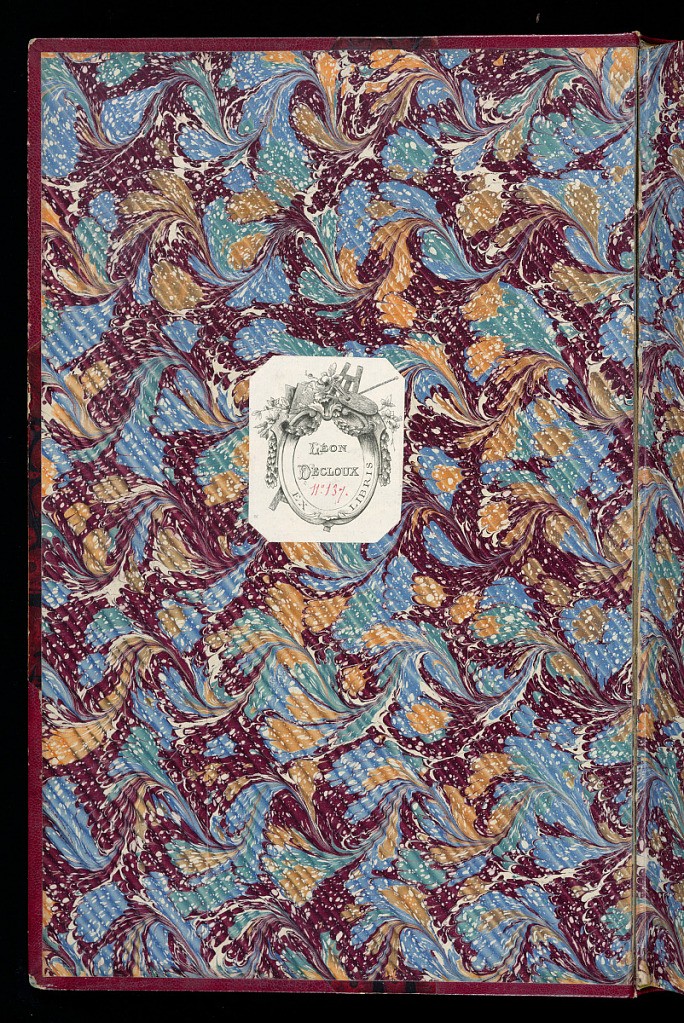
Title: Album of Prints: Oeuvres diverses de Lalonde décorateur et dessinateur...1. Partie.
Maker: Richard de Lalonde, French, active 1780–96
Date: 1775-1788
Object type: Album
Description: Album of prints after designs for interior decoration by Richard de Lalonde, which includes 26 sets of 6 plates each.

1er. Cah. de l'Oeuvre de La Londe: Cahier de Bordures à l'usage de la Sculpture &c. avec leurs Profils; Berthault sc.
2e. Cah. de l'Oeuvre [de La Londe]: Cahier de Bordures et de Cadres, de differentes forms; Foin sc.
3e. Cah. de l'Oeuvre [de La Londe]: Cahier de Pieds de Meubles à divers usages; C. Le Meunié sc.
IIIe.Cahier de Bordures à l'usage de la Sculpture &c. avec leurs Profils.; Berthault sc.
5e. Cah. [de l'Oeuvre de La Londe]: Cahier de Tables et Consoles avec leurs Plans; Foin sc.
VIe. Cahier de l'Oeuvre [de La Londe]: Cahier de petites Bordures à l'usage des Artistes.; Foin sc.
VIIe. Cahier de l'Oeuvre [de La Londe]: Cahier de Portes, Corniches et Entablatures decorés, avec leurs profils.; C. Le Meunié sc.
VIIIe. Cahier de l'Oeuvre [de La Londe]: Cahier de Girandoles, Candelâbres et Lustres avec leurs plans.; Foin sc.
IXe. Cahier de l'Oeuvre De la Londe: Cahiers de Trophées Soffites et Vases.; C. Le Meunié sc.
Xe. Cahier de l'Oeuvre De la Londe: Chambranles de Cheminées; Foin sc.
XIe. Cahier de l'Oeuvre De la Londe: Dessus de Portes et Cartels.; Foin sc.
XIIe. Cahier de l'Oeuv. De la Londe: Cheminées avec leurs Trumeaux &c.; De Saint-Morien sc.
XIIIe. Cahier de l'Oeuvre de La Londe: Plafonds de diverses forms.; C. Le Meunié sc.
XIVe. Cahier de l'Oeuvre de La Londe: Rosettes de Plafonds avec leurs Profils; Foin sc.
XVe. Cahier de l'Oeuvre De la Londe: Cahier de Modillons et de Rosaces; Foin sc.
XVIe. Cah. de l'Oeuvre de La Londe: Cahier de Feux, Cartels de Pendules, Barométres &c.; Foin sc.
XVIIe Cah[ier]. de l'Oeuvre de La Londe: Cahier de Bordures et de Corniches d'Appartement avec le retour au Plafond, et leurs Profils.; Foin sc.
XVIIIe. Cah[ier]. de l'Oeuvre [de La Londe]: Cahier de Corniches et de Moulures pour Meubles et autres usages, avec leurs Profils, Foin sc.
XIXe. Cah[ier] de l'Oeuvre [de La Londe): Ouvrages d'Orfevrerie., De Saint-Morien sc.
XXe Cahier de l'Oeuvre [de La Londe]: Ouvrages d'Orfévrerie; De Saint-Morien sc.
XXIe. Cah[ier]. de l'Oeuvre [de La Londe]: Bijouterie; De Saint-Morien and Sélincart sc.
XXIIe. Cahier de l'Oeuvre [de La Londe]: Fragments d'Architecture.; De Saint-Morien sc.
XXIIIe. Cahier de l'Oeuvre [de La Londe]: Palastres ou dessus de Serrure avec Ornemens en Bronze.; De Saint-Morien sc.
XXIV Cah[ier] de l'Oeuvre [de La Londe]: 2eme. de Serrureries; De Saint-Morien sc.
XXVe. Cah[ier]. de l'Oeuvre [de La Londe]: 3eme. de Serrureries enrichies; De Saint-Morien sc.
XXVI Cah[ier]. de l'Oeuvre [de La Londe]: 4eme. de Serrureries enrichies; De Saint-Morien and Sélincart sc.